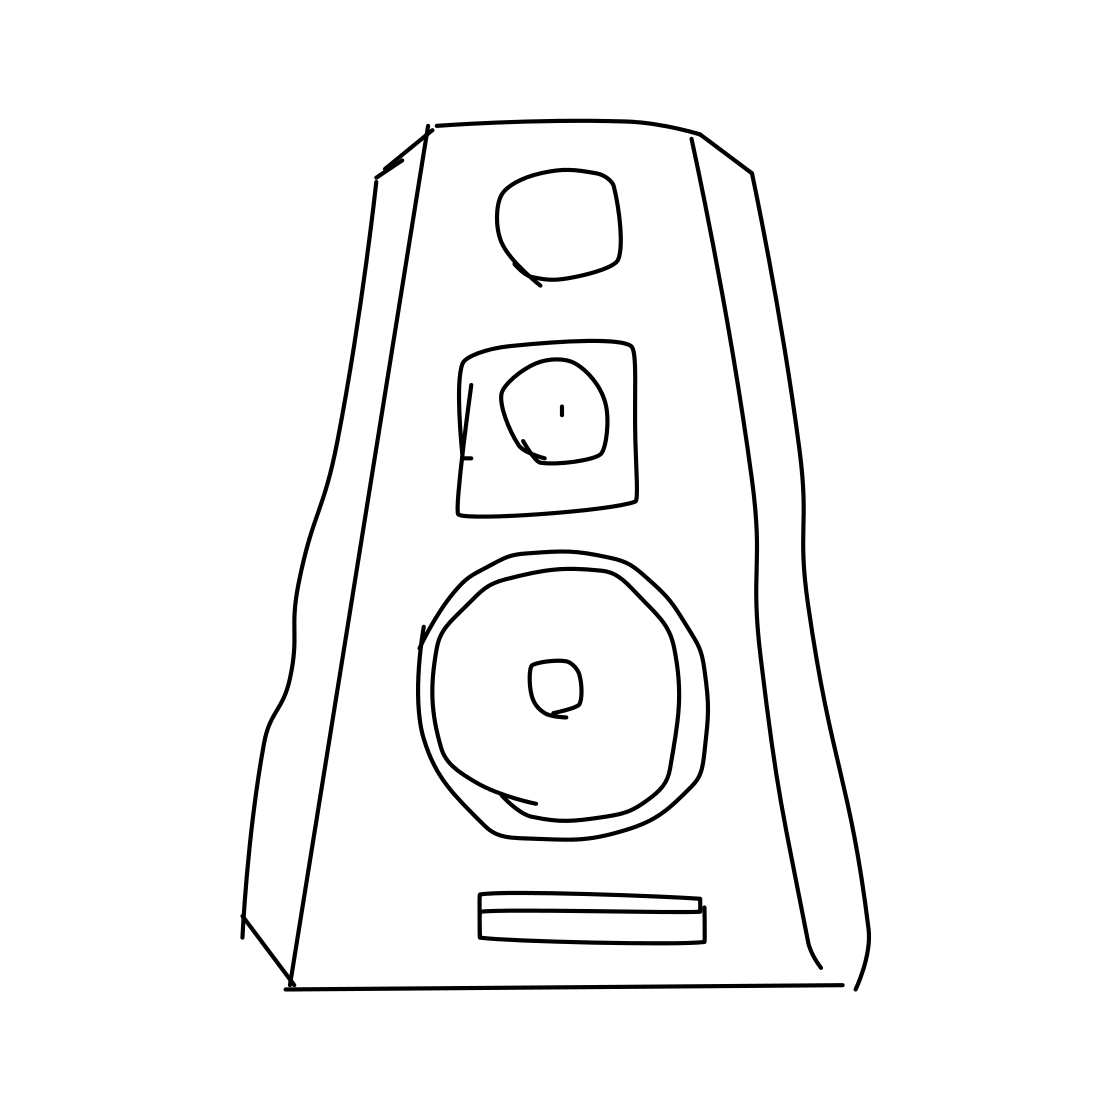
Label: loudspeaker